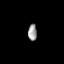
Tissue: prostate
Cell type: Fibroblasts
Senescence score: 0.7368
Nuclear area (px): 147
Mean DAPI intensity: 154.327